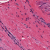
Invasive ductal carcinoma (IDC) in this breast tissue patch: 0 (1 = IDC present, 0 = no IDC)